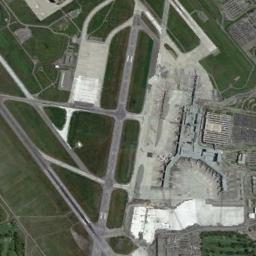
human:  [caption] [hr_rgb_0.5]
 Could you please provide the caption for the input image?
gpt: There is an airport with many planes stopped here next to the field .

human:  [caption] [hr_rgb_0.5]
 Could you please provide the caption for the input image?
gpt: A complex airport with many runways and buildings built on a huge lawn .

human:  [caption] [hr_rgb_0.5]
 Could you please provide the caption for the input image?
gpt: The greening of this airport is very good .

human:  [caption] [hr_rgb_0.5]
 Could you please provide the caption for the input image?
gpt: An airport with some staggered runways and a majestic terminal on the lawn .

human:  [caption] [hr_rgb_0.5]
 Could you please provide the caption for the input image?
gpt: The airport has a maze of roads .